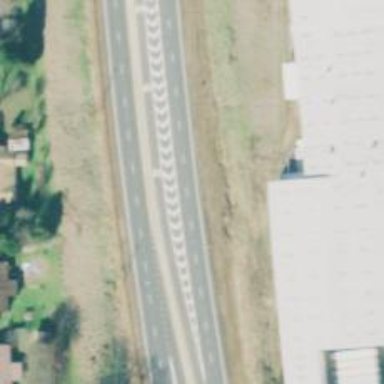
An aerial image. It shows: Asphalt road classified as primary highway with expressway characteristics.